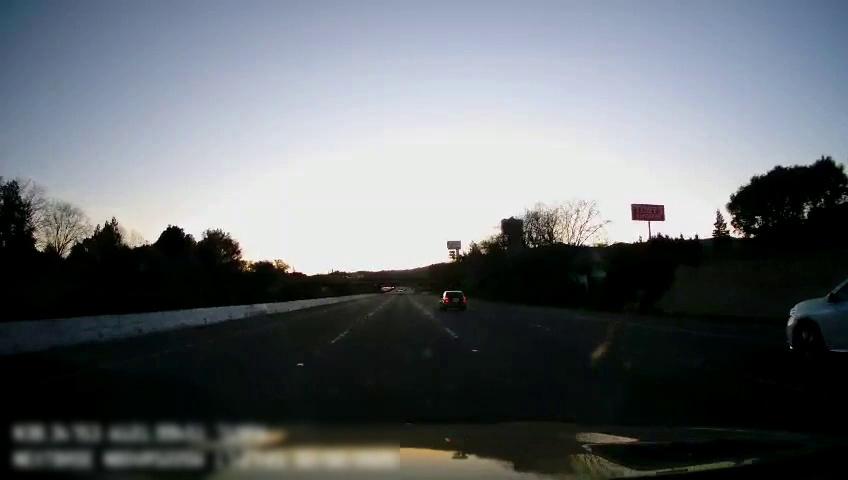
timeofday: Day
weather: Cloudy
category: Drivable Space
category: Vehicles | SUV
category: Vehicles | Car
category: Lanes | Current Lane
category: Lanes | Current Lane
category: Lanes | Alternate Lane
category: Lanes | Alternate Lane